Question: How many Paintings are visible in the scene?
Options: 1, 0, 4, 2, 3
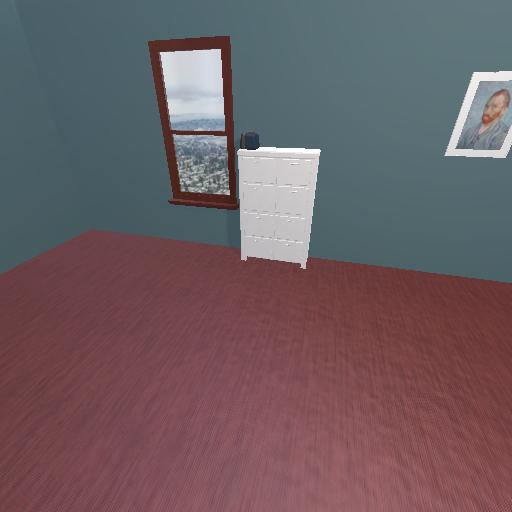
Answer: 1